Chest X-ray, PA view. Patient: 34 years old, sex M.
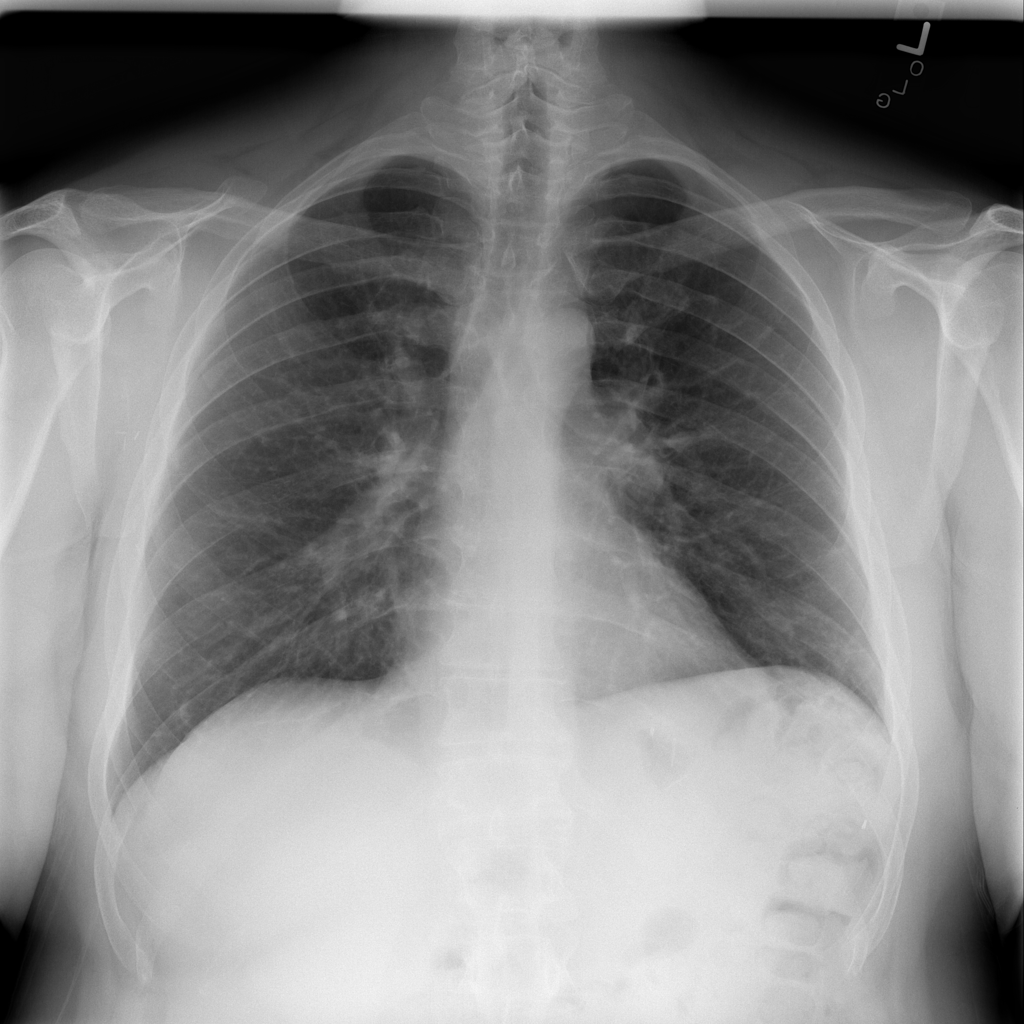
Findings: No Finding